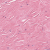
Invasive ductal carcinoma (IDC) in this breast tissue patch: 0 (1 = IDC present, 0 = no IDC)